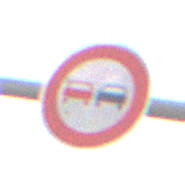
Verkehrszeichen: Ueberholverbot
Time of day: MorningAfternoon
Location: Outdoor (Nature)
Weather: PartlyCloudy
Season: Autumn
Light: Natural